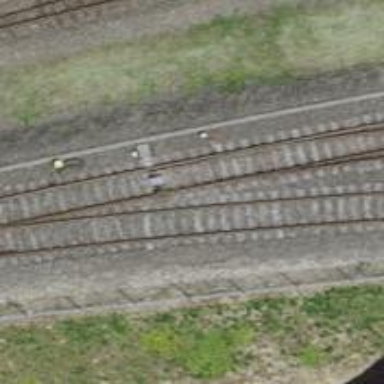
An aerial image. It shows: Railway switch.